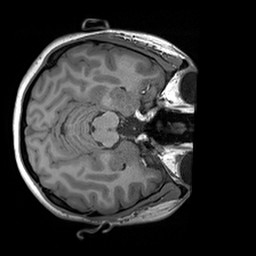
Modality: T1w
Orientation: axial
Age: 19
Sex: female
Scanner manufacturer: siemens
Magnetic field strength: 3 T
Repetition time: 1.6 s
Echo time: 0.00236 s